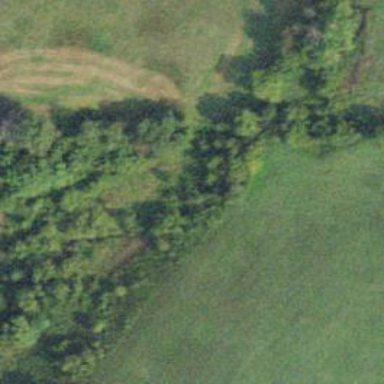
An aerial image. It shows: Row of trees in natural setting.